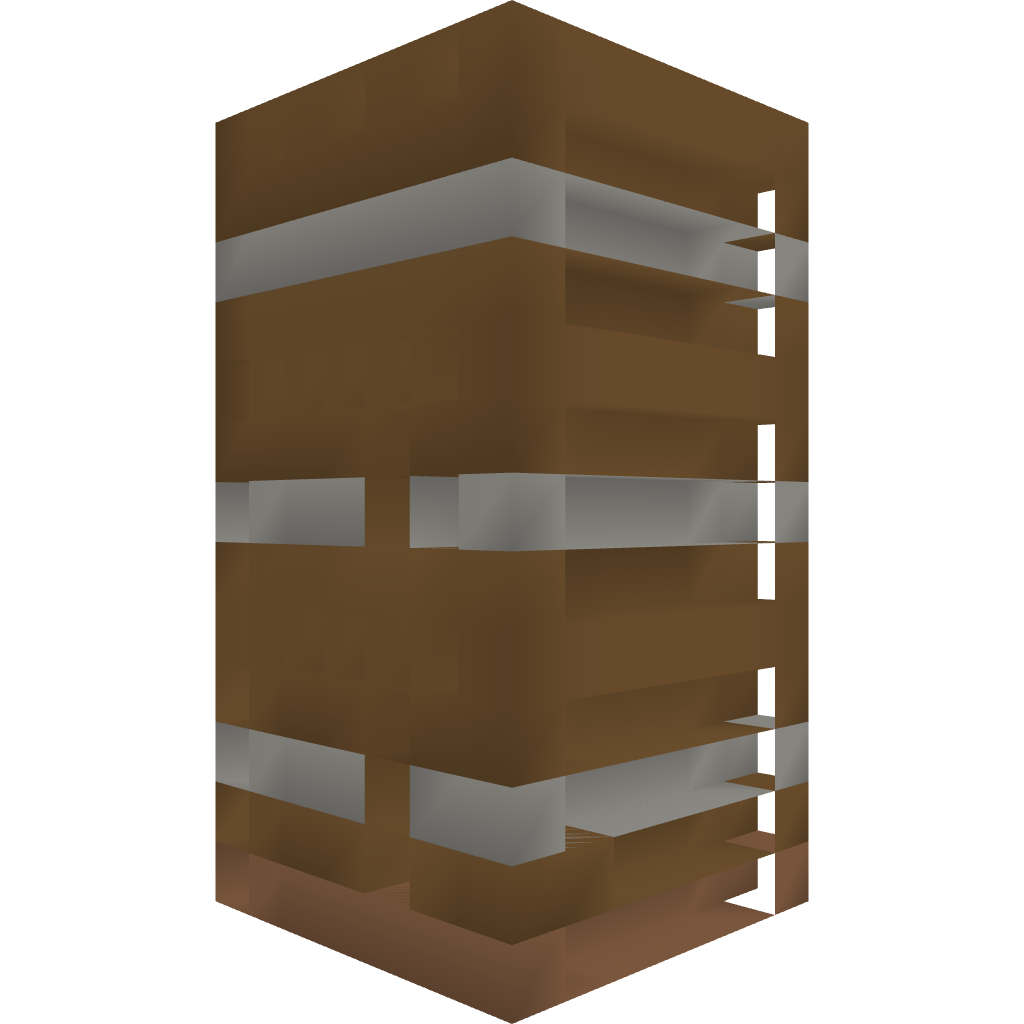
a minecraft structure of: Tower House